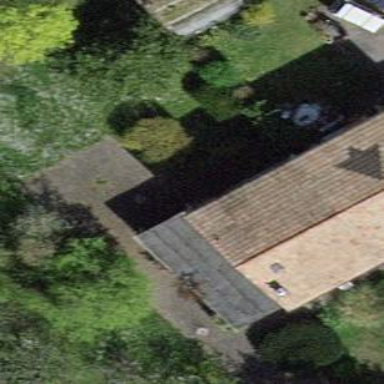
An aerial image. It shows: Garden enclosed by fence.